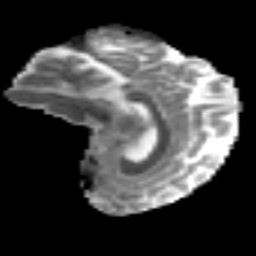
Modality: MD
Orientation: sagittal
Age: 44
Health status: ill
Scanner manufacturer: philips
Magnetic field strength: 3 T
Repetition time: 9 s
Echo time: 0.127 s